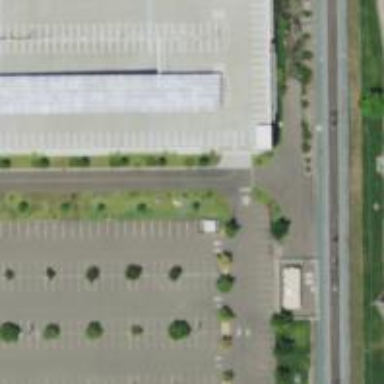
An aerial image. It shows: Multi-storey parking lot with asphalt surface.